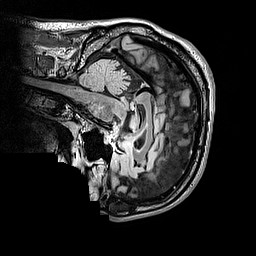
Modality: FLAIR
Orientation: sagittal
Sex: female
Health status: ill
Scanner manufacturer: siemens
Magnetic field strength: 3 T
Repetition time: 5 s
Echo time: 0.388 s